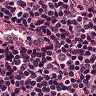
Metastatic tissue present: no